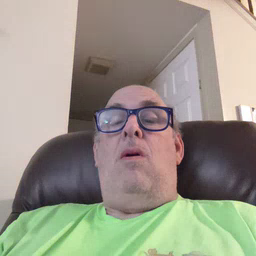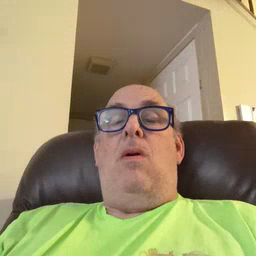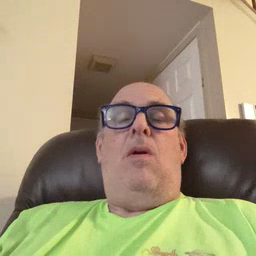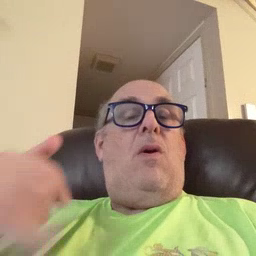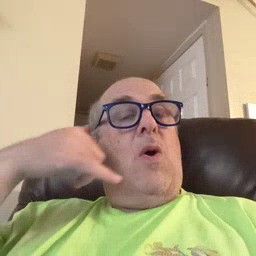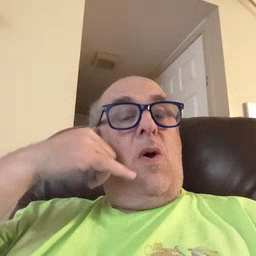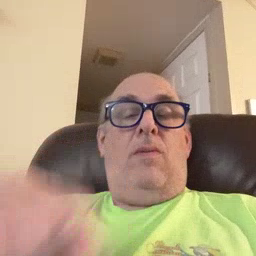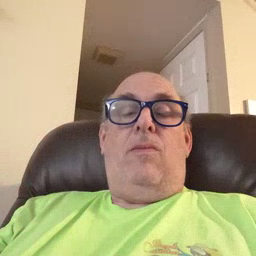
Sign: callonphone